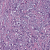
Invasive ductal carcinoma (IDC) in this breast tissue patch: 1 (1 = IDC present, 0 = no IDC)